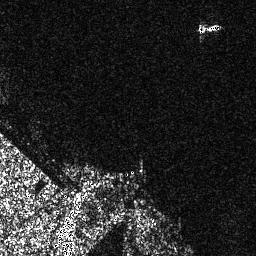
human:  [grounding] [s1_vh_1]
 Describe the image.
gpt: In the satellite image, there is  <ref>1 small ship </ref> <box>[[76, 8, 86, 12, 0]]</box> located at top right.